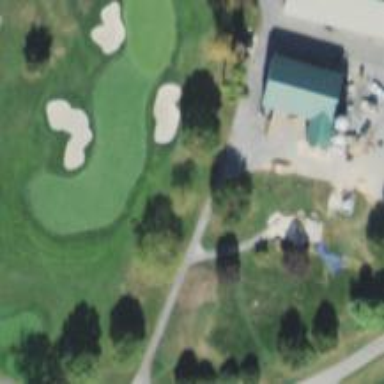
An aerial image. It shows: Path for golf carts.